Group 1:
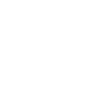
Group 2:
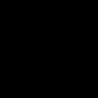
Rule separating the two groups: White vs. black.
Author: Leo Crabbe